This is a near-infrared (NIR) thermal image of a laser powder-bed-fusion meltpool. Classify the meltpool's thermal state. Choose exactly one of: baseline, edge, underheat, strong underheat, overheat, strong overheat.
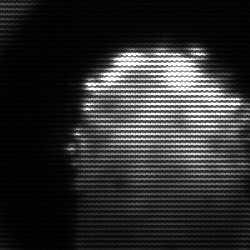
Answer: baseline